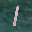
Label: 1